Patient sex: F
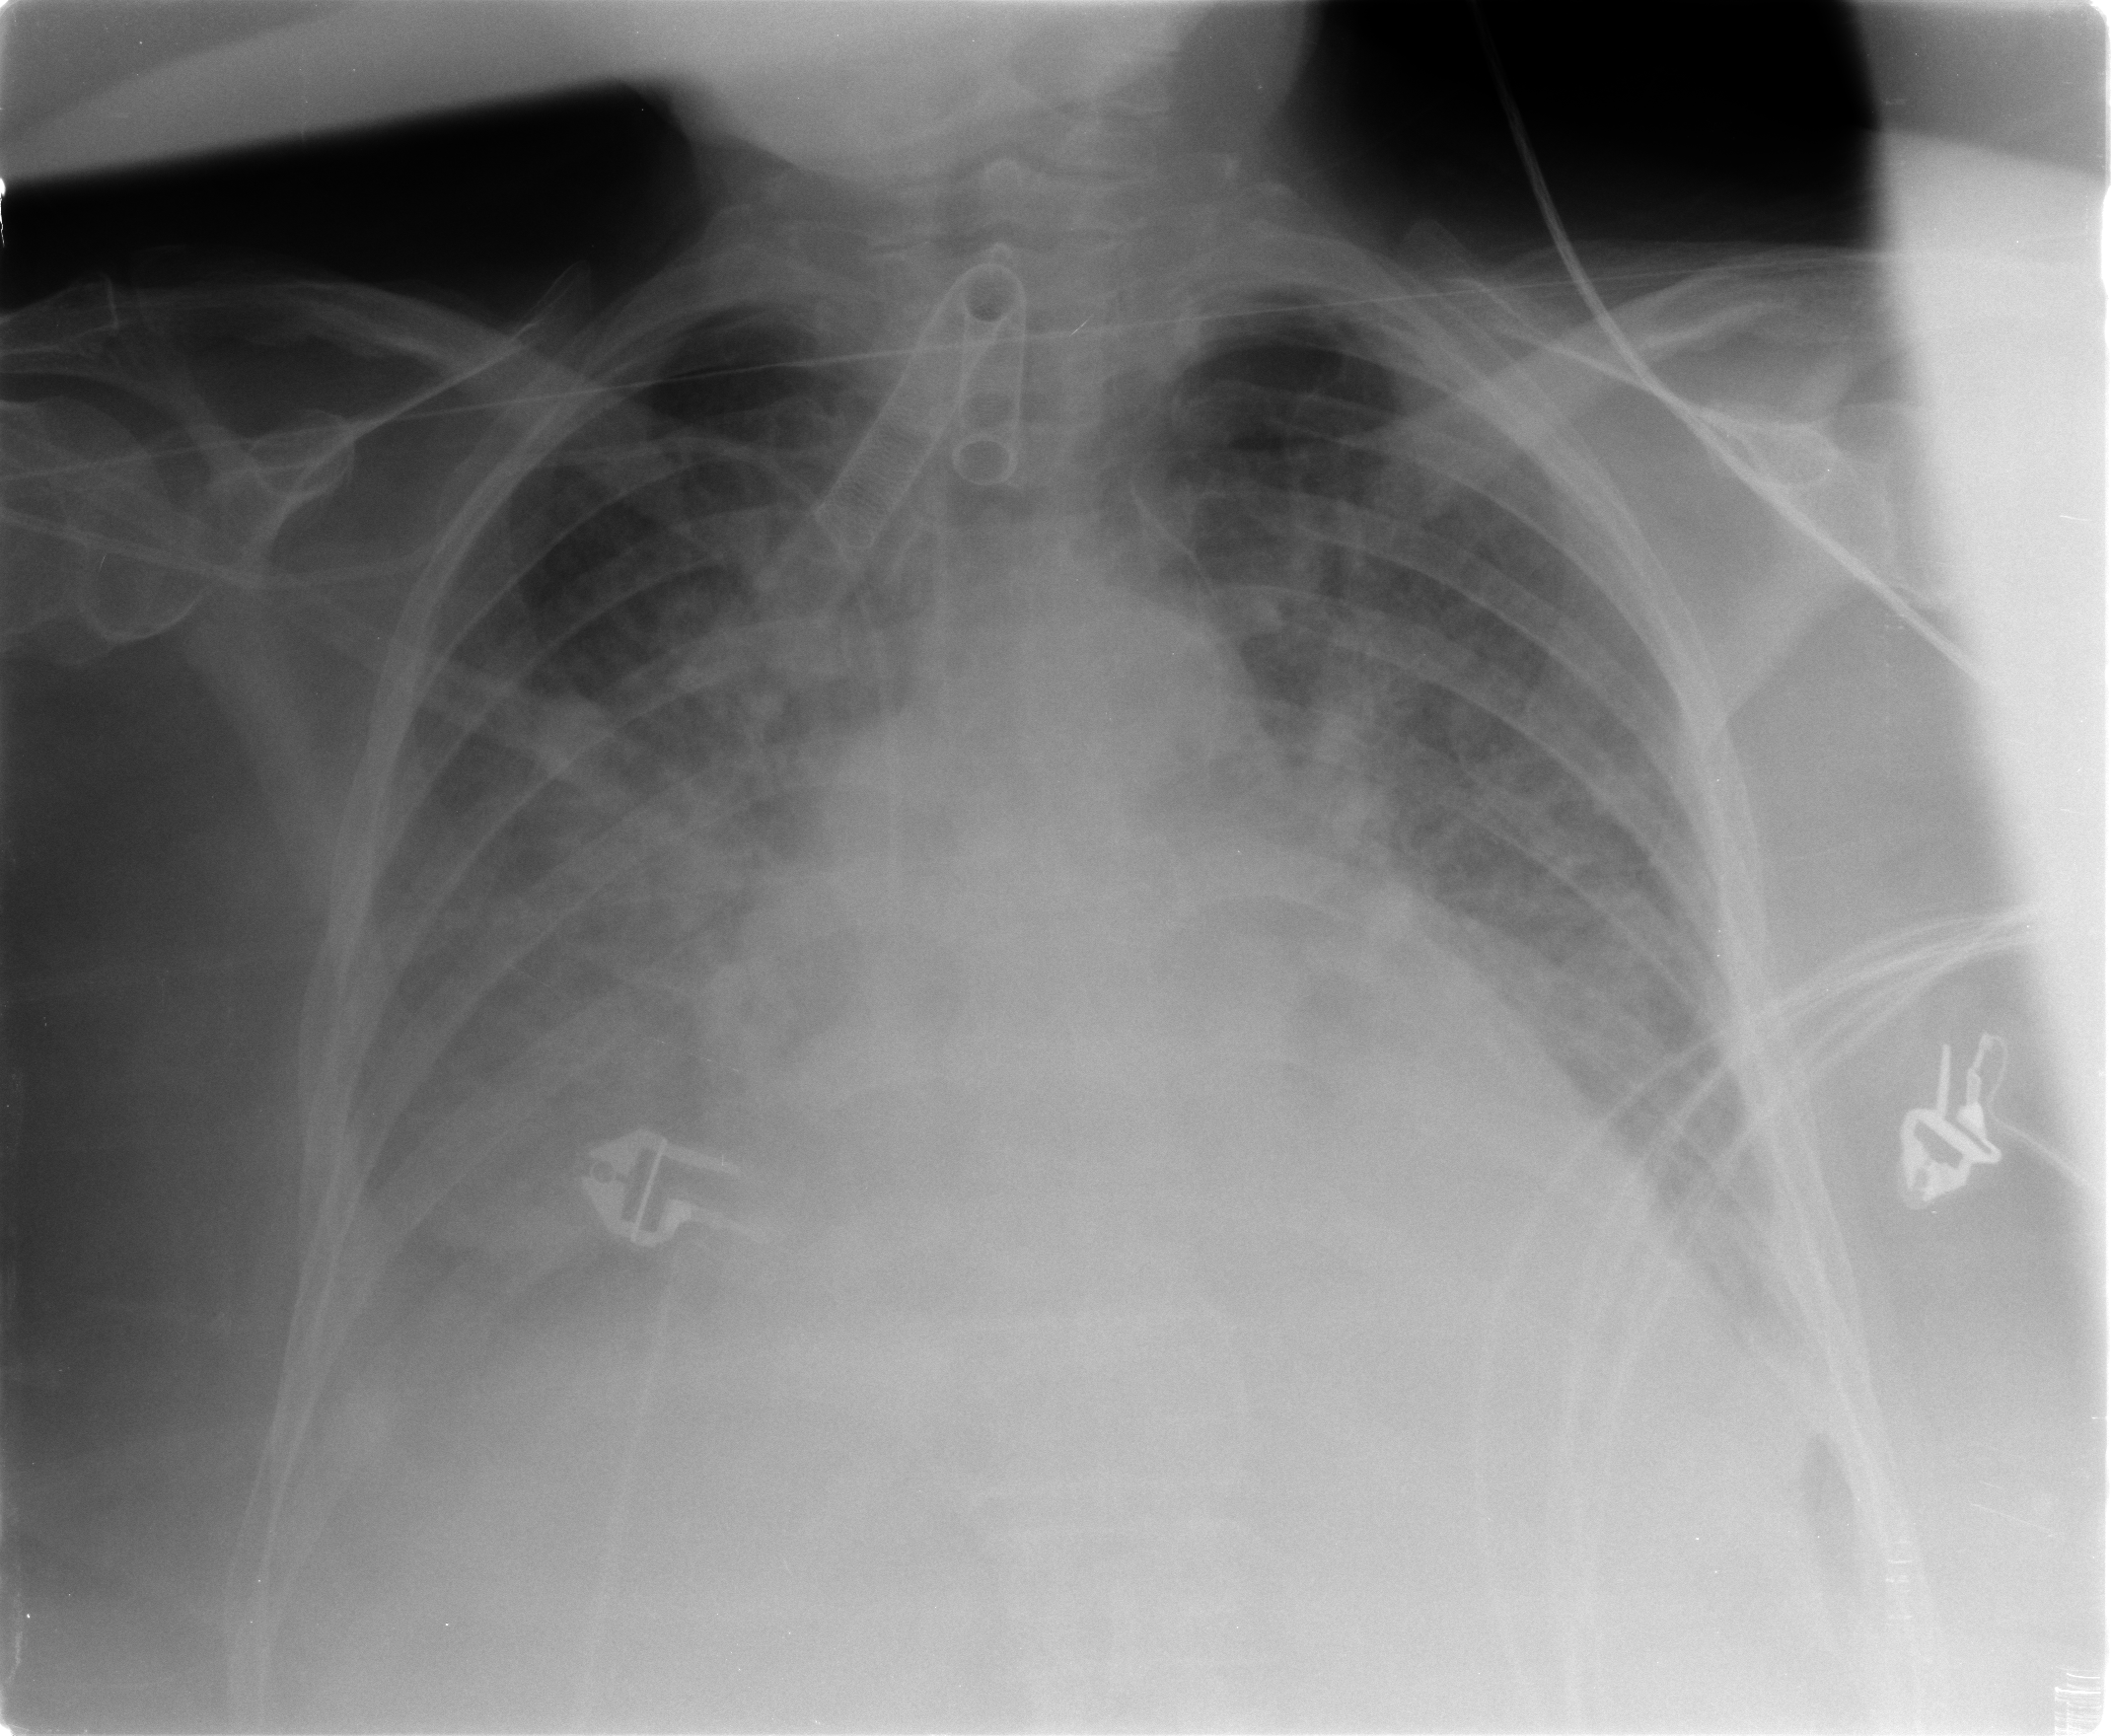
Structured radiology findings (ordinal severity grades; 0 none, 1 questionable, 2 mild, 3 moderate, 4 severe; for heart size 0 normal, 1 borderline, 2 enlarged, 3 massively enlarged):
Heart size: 3
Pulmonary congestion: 4
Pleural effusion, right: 1
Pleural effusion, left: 2
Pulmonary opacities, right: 2
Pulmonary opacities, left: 3
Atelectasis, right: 3
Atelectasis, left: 3